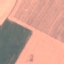
Land use / land cover: AnnualCrop